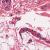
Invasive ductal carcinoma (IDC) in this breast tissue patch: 0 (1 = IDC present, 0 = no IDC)